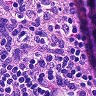
Metastatic tissue present: no